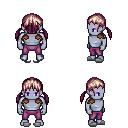
a pixel art fantasy rpg character, male body template, dark elf, purple skin, leather shoulder armor, magenta pants, white blonde twin-tailed hairstyle, white slippers, four views (front, back, left, right), 2x2 character sprite sheet, small pixel art, hard edges, no anti-aliasing